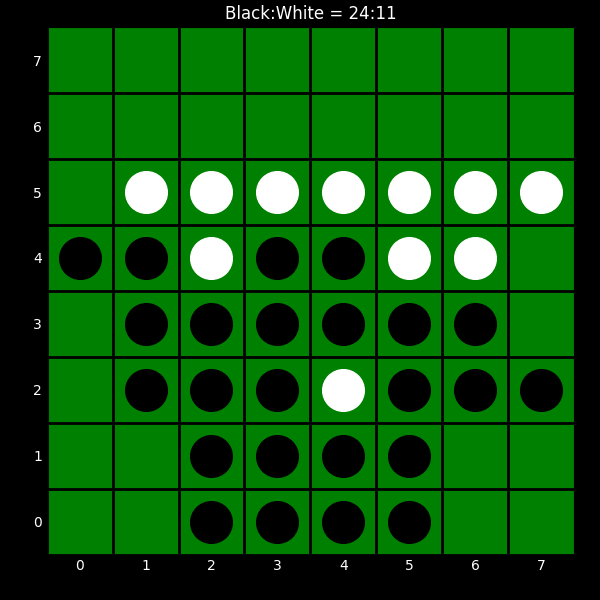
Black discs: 24
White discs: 11